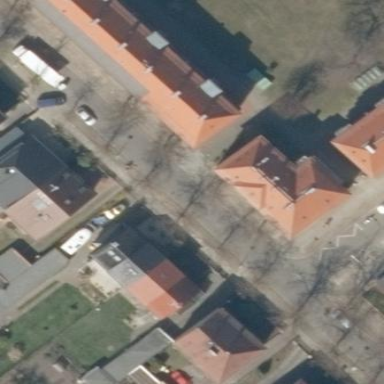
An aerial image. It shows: Hipped roof apartment building.